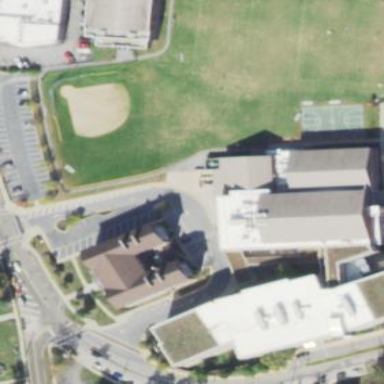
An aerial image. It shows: School building.